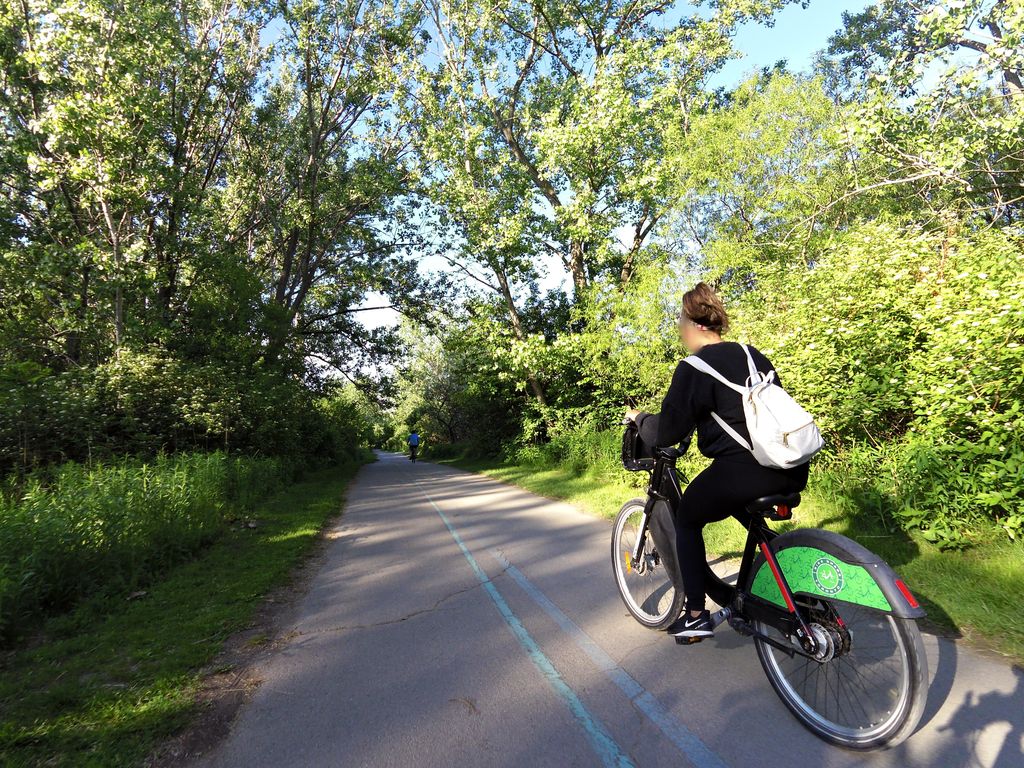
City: toronto